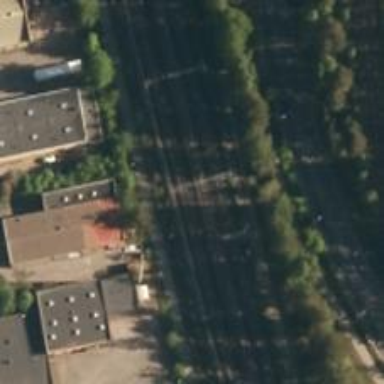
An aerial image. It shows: Railway signal.